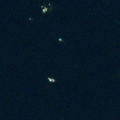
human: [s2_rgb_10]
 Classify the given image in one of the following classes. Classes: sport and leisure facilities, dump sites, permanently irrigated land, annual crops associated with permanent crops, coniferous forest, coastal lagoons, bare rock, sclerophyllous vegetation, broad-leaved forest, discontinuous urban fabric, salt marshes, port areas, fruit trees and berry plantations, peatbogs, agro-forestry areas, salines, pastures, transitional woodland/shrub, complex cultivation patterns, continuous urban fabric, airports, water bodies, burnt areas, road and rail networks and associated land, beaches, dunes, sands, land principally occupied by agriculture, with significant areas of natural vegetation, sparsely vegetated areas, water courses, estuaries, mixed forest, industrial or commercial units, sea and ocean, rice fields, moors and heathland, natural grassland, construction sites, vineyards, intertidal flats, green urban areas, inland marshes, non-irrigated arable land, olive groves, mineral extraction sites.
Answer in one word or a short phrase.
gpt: sea and ocean